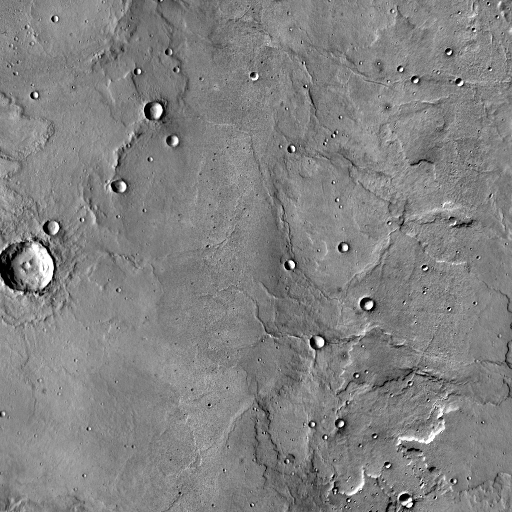
Crater classes present: Background, Other, Layered, Buried, Secondary